Aerial crown-view tile of a tropical tree (Barro Colorado Island, Panama), acquired 20241112:
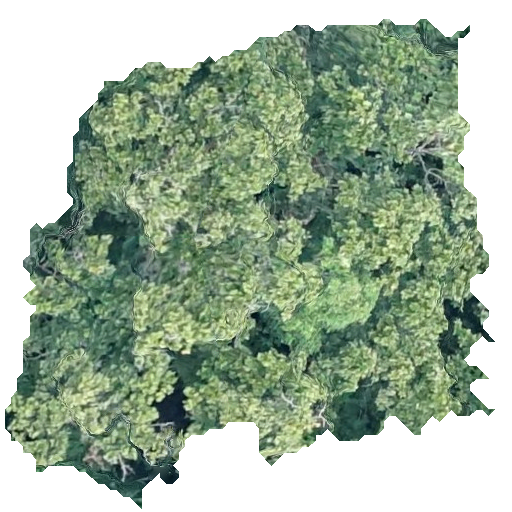
Species: Anacardium excelsum
GBIF accepted scientific name: Anacardium excelsum
Crown area: 262.393 m²